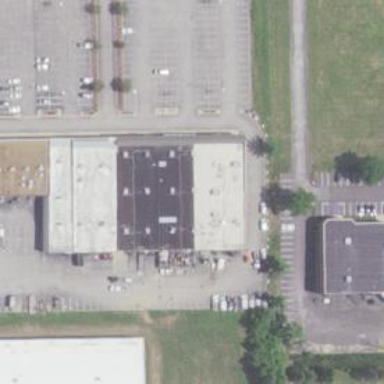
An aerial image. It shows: Retail building.